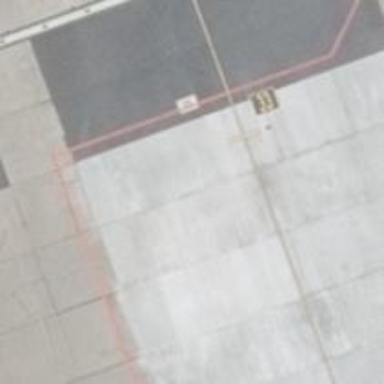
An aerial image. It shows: Parking position at the airport with concrete surface.